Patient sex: F
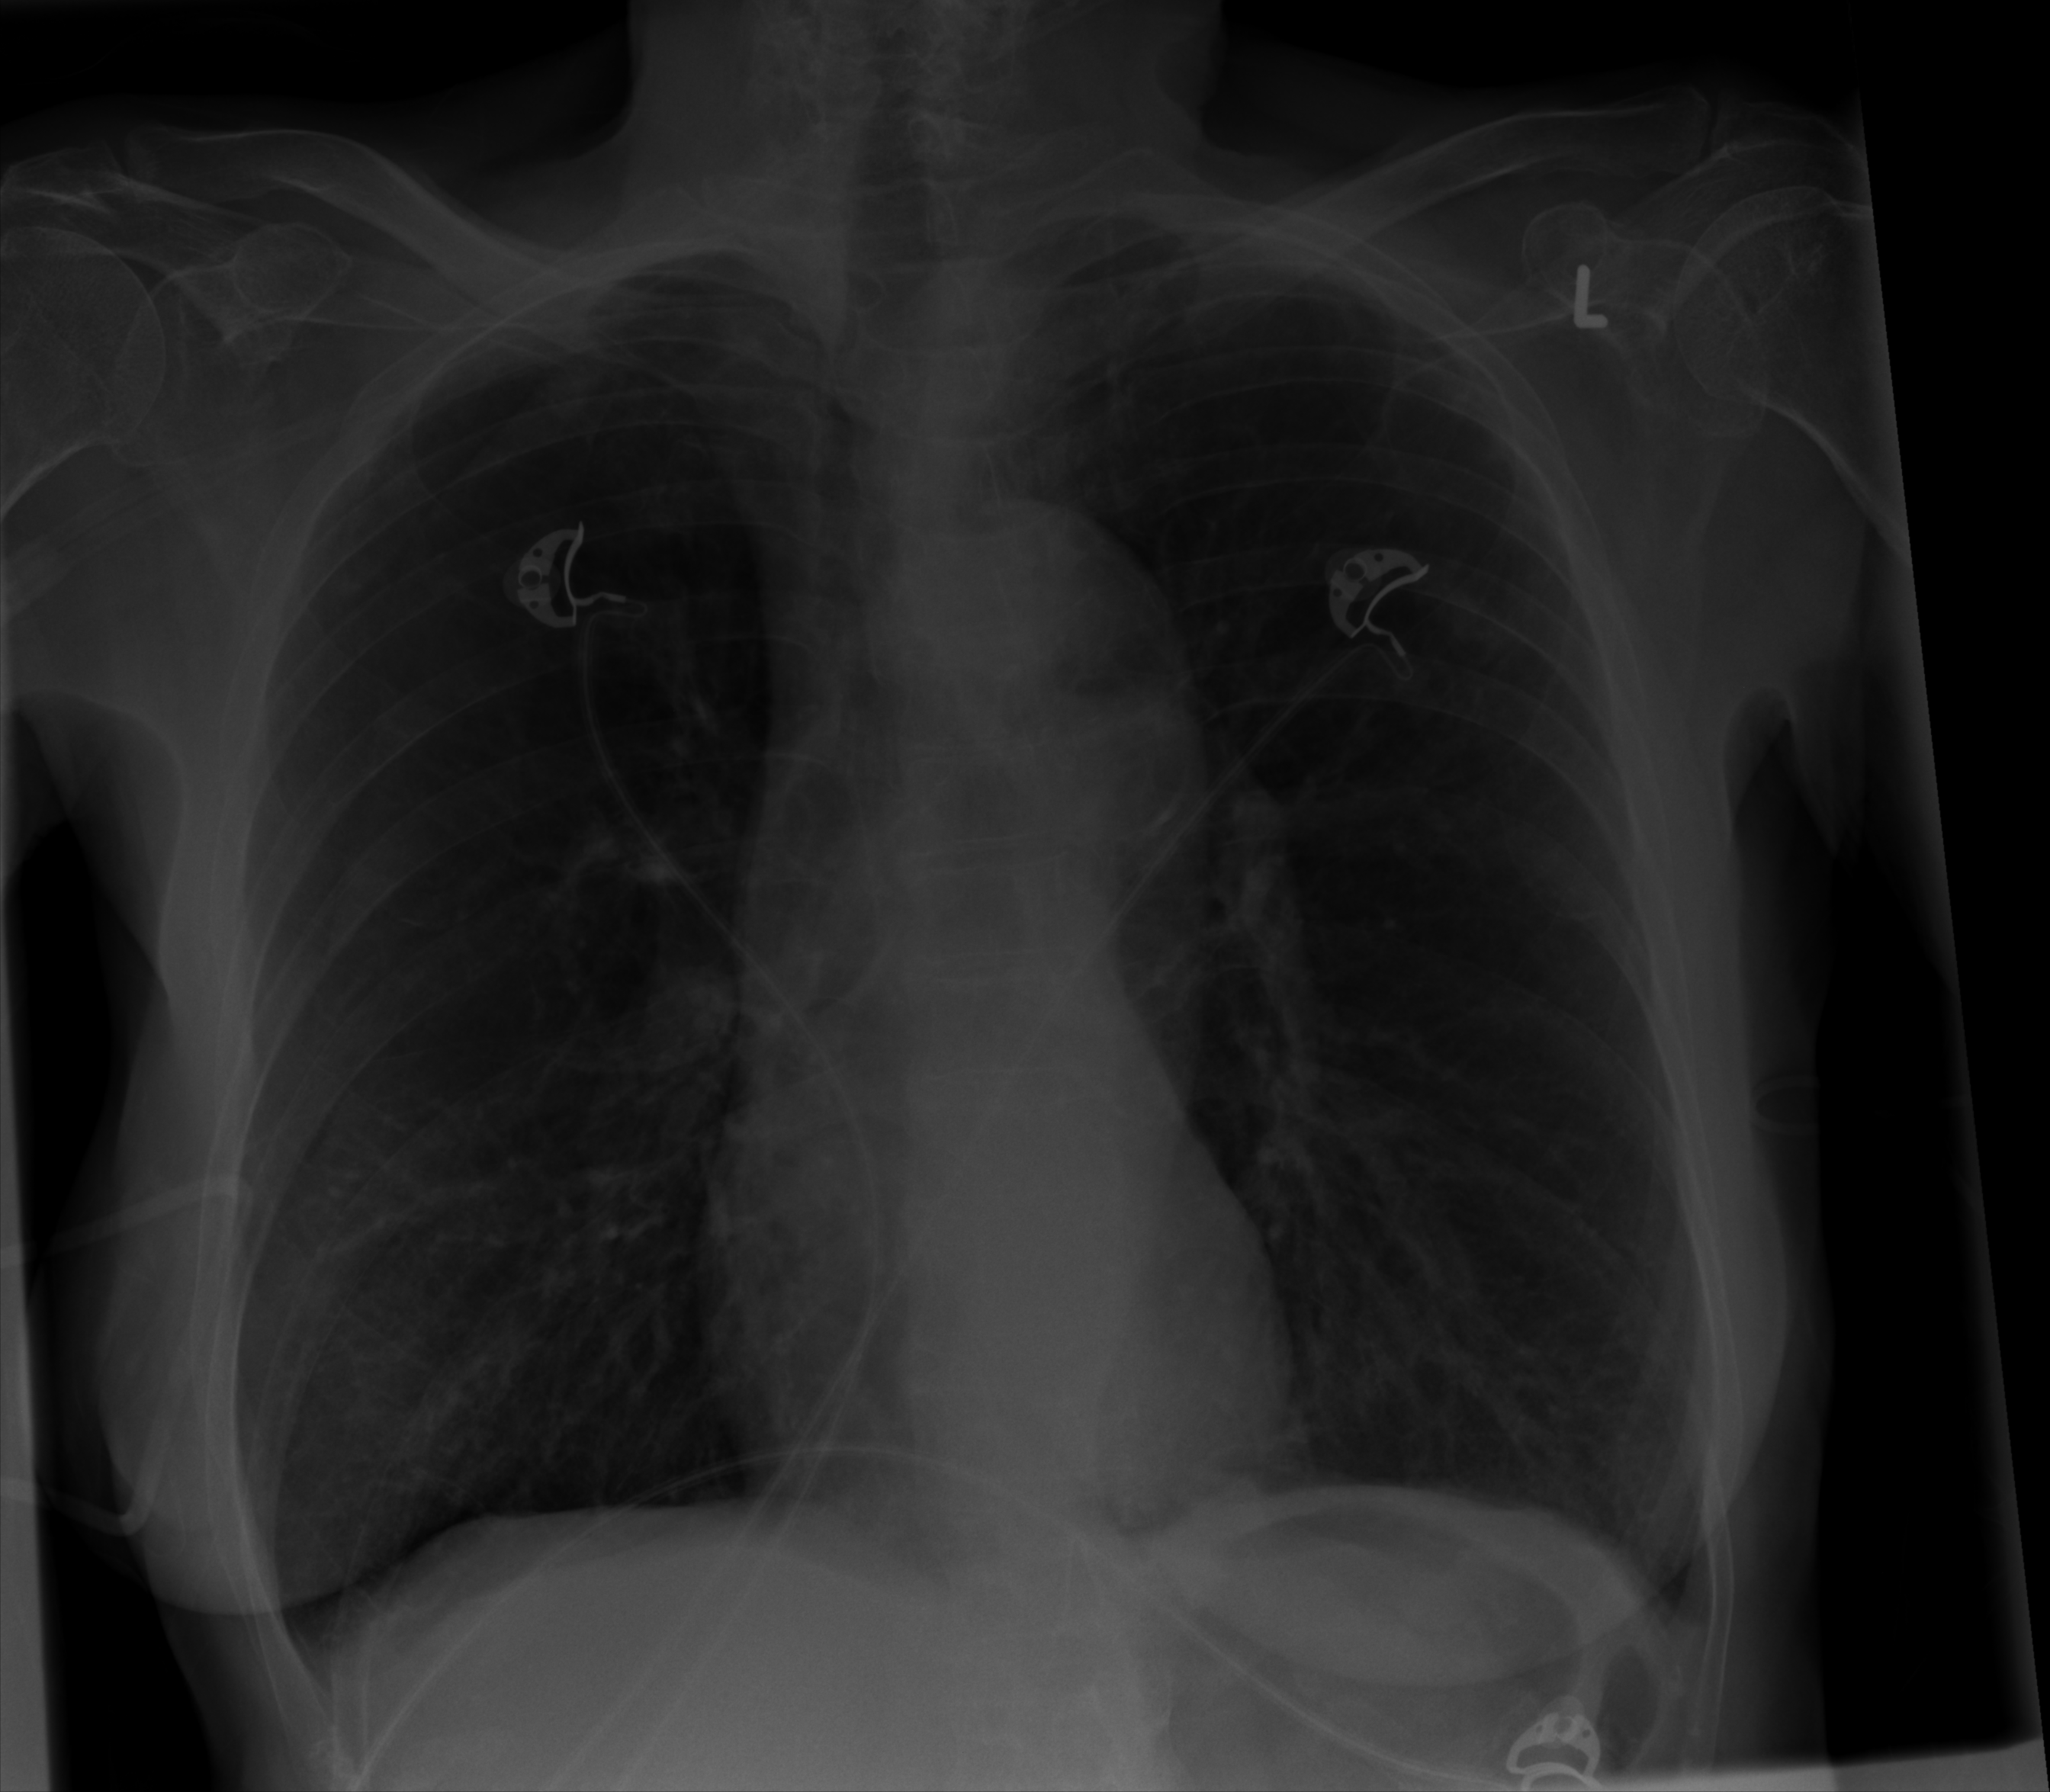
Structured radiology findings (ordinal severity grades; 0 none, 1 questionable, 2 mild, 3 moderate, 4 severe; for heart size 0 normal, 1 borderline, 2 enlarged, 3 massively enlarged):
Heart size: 0
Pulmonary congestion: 0
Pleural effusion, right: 0
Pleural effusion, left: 0
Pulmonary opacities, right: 1
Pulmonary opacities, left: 0
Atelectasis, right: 2
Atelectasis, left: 2